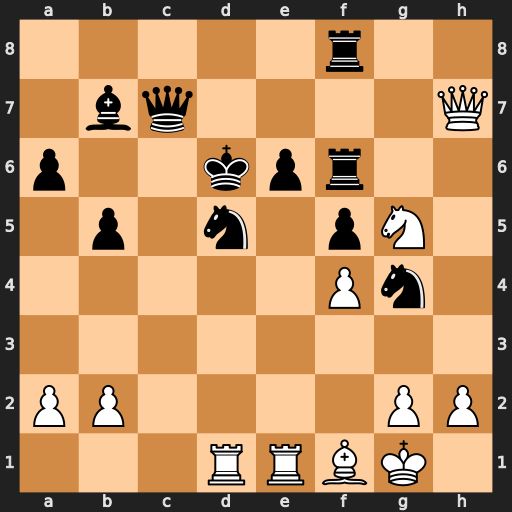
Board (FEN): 5r2/1bq4Q/p2kpr2/1p1n1pN1/5Pn1/8/PP4PP/3RRBK1
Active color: w
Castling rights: -
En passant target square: -
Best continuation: Rxe6+ Rxe6 Qxc7+ Kxc7 Nxe6+ Kd7 Nxf8+